Interaction volume radius: 5 \u00c5
Interaction volume height: 40 \u00c5
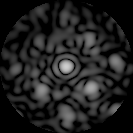
Disorder parameter: 0.4958